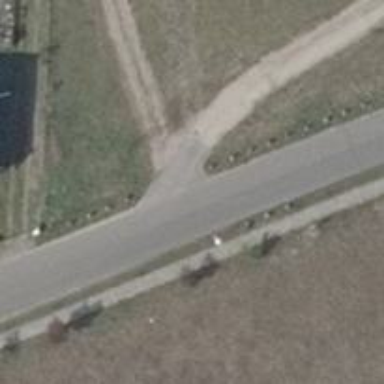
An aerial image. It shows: Residential road with asphalt surface.